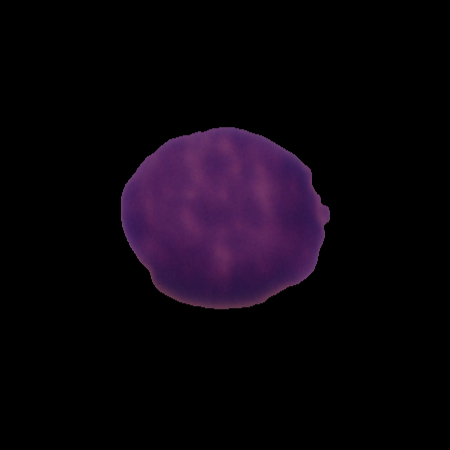
Label: healthy